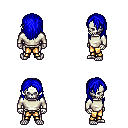
a pixel art fantasy rpg character, male body template, skeleton, white long-sleeve shirt, gold greaves, blue long hairstyle, four views (front, back, left, right), 2x2 character sprite sheet, small pixel art, hard edges, no anti-aliasing